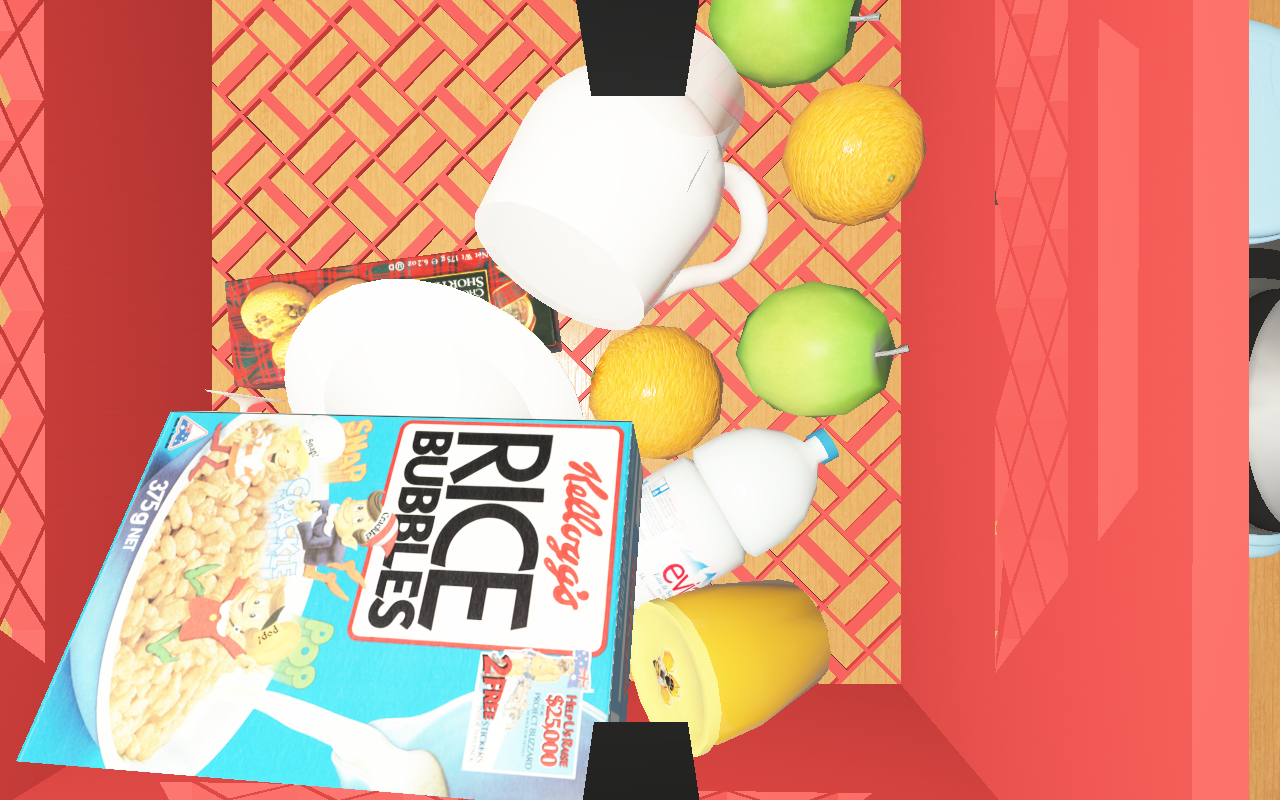
Objects in the scene:
carafe
water bottle
apple
orange
glass
cereal box
cereal box